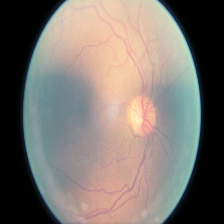
Diabetic retinopathy grade: Moderate